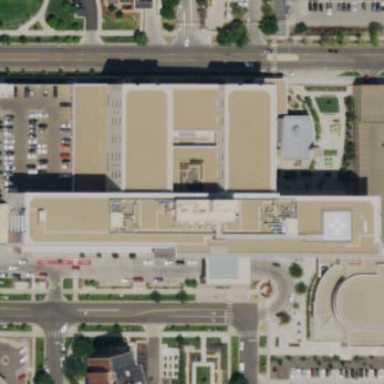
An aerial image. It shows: Hospital building.